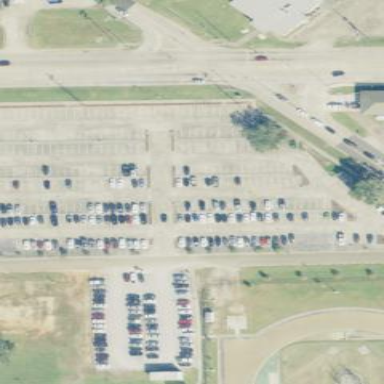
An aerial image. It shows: Parking area.